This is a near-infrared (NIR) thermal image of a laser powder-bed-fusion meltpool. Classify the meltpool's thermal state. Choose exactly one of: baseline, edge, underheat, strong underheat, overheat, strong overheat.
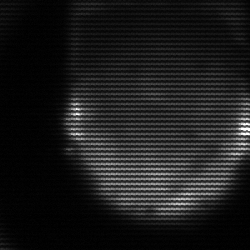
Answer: edge